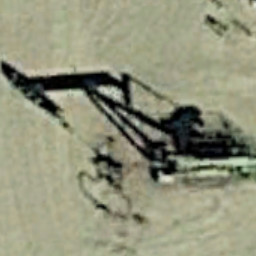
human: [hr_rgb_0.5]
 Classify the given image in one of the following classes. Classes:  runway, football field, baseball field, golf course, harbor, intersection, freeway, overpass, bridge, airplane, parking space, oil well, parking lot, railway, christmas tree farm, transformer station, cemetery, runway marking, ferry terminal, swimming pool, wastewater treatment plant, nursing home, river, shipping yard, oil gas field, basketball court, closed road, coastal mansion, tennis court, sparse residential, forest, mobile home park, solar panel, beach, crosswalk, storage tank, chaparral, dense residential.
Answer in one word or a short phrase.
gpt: oil well